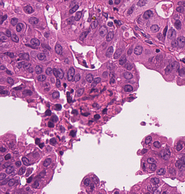
Tumor epithelial tissue: yes
Tumor-associated stroma tissue: no
Normal tissue: no